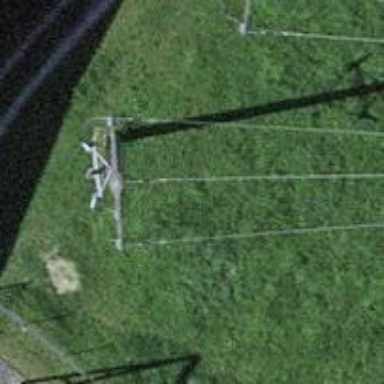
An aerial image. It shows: Termination power pole.